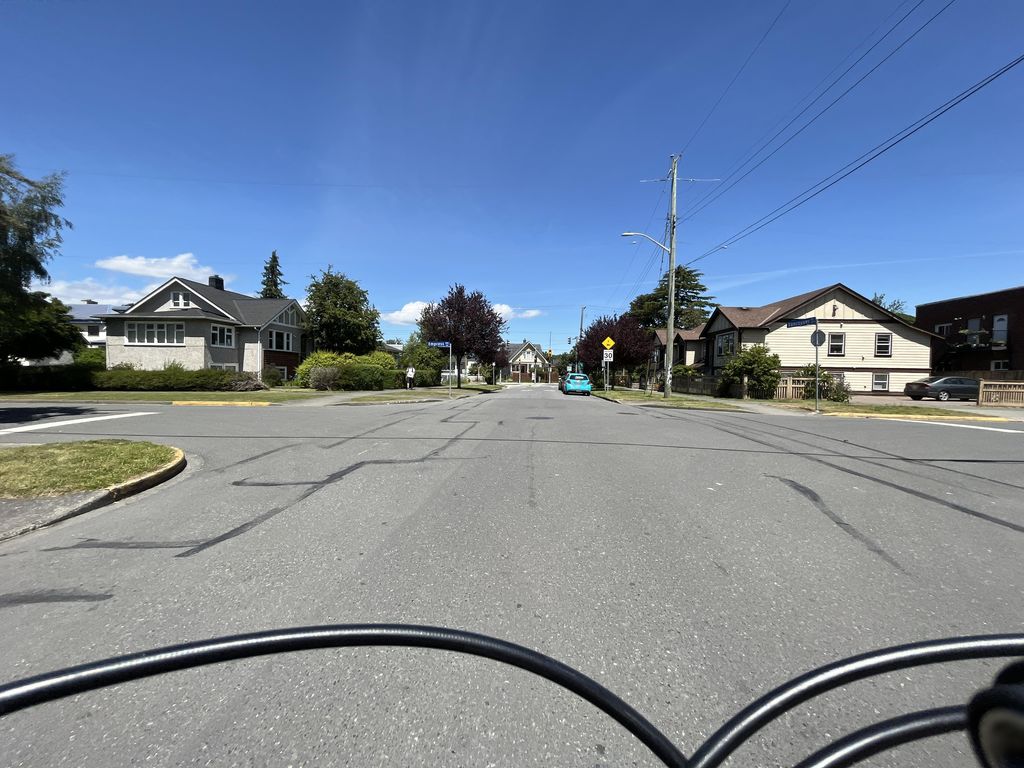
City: victoria